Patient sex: M
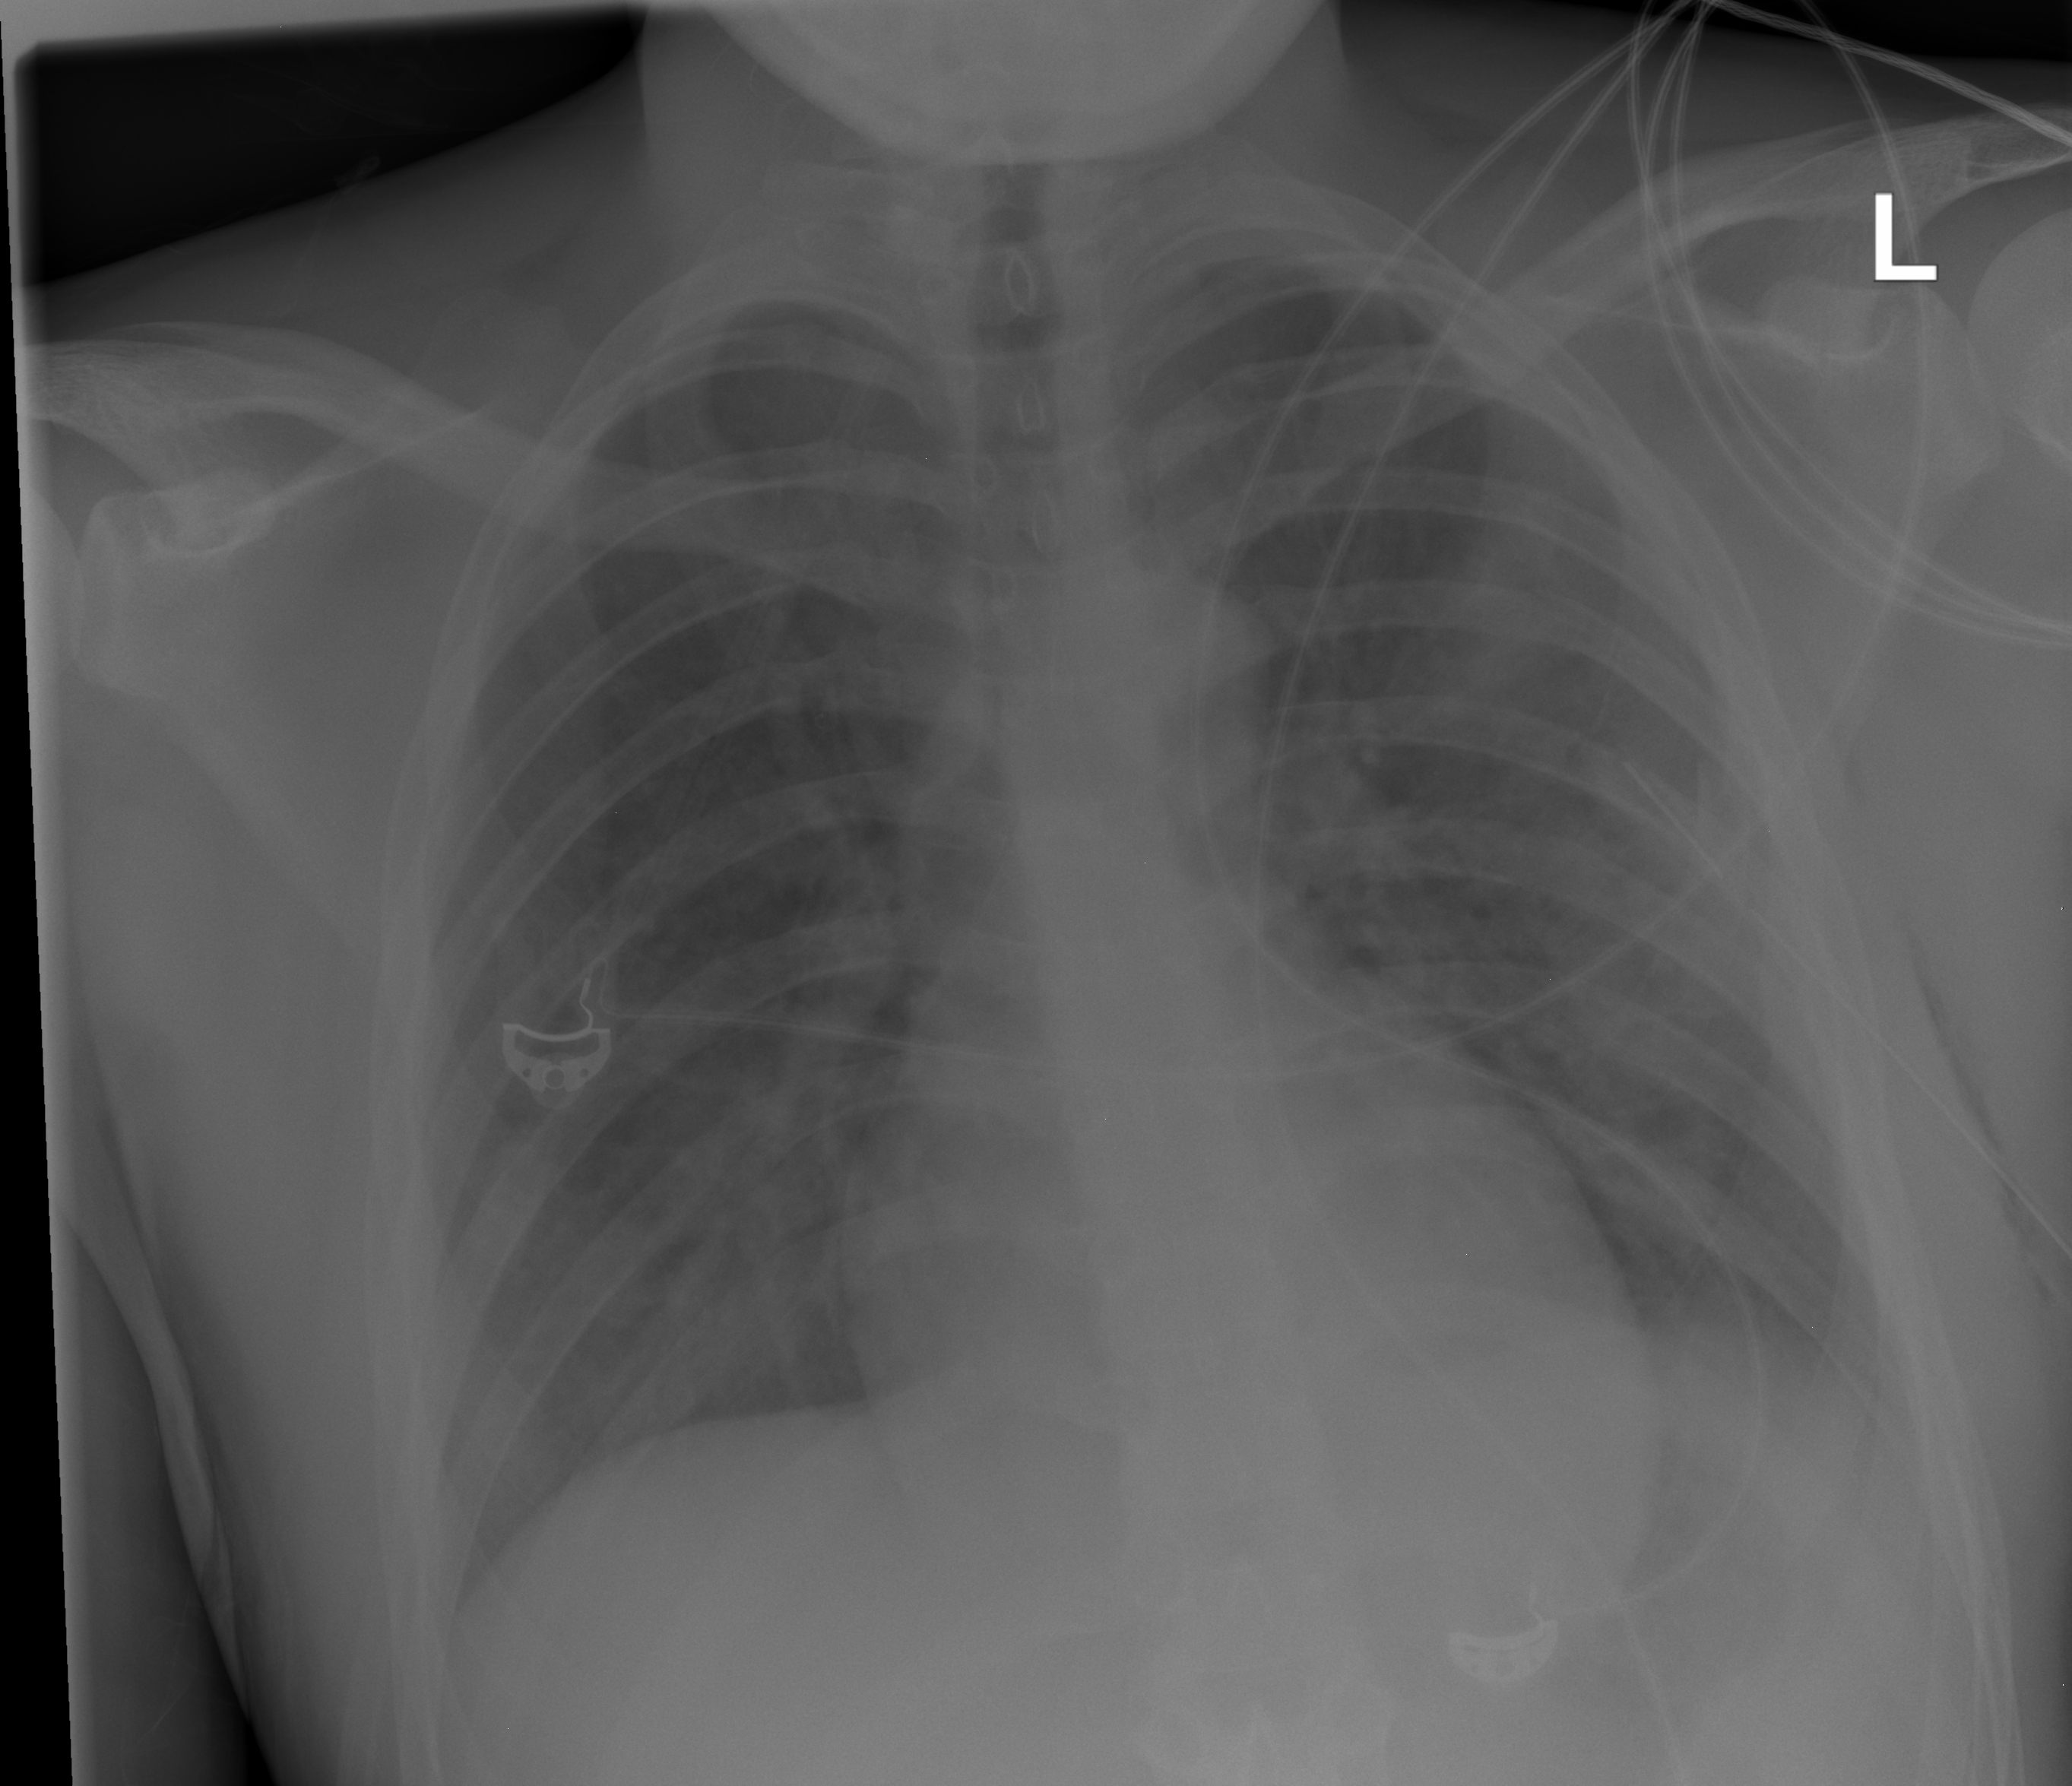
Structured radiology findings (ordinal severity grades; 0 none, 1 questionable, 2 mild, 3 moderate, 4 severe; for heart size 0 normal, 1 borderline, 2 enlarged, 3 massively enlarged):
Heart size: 0
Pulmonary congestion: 2
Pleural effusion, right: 0
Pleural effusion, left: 0
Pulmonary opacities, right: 0
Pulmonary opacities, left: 0
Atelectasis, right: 0
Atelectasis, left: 0